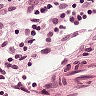
Metastatic tissue present: no